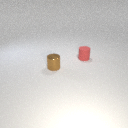
small red rubber cylinder to the right of small brown metal cylinder